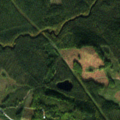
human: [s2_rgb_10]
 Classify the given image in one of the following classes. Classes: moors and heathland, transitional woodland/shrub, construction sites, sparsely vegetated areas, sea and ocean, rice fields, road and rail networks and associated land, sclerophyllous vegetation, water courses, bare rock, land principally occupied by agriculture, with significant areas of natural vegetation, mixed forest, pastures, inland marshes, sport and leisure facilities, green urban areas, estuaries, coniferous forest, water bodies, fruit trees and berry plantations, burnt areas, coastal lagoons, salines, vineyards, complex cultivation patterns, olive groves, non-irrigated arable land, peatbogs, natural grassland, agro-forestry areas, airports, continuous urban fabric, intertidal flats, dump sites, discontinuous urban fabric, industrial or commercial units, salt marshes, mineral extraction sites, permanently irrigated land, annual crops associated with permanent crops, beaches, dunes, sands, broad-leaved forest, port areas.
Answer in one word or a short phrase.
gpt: coniferous forest, transitional woodland/shrub